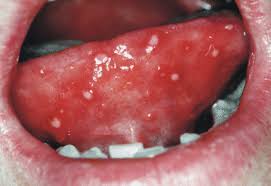
Condition: Mouth Ulcer